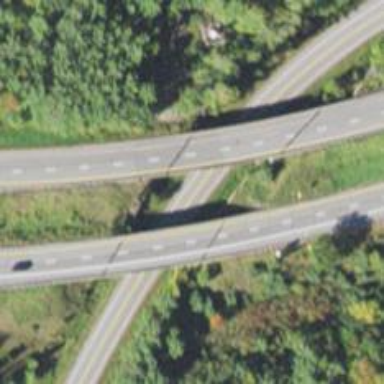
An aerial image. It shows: Viaduct bridge on asphalt motorway.